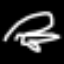
Label: frog